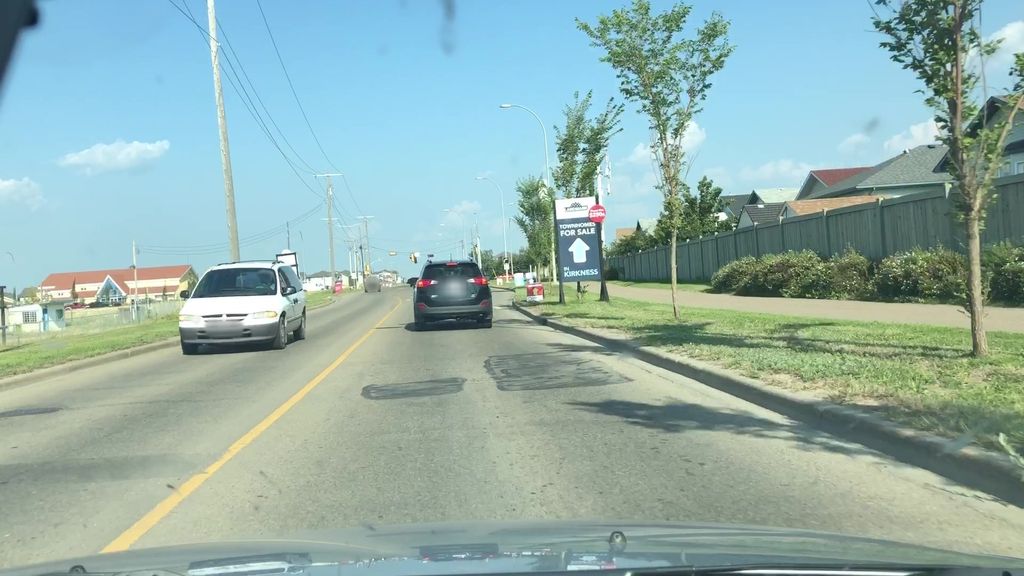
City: edmonton